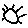
Label: sun